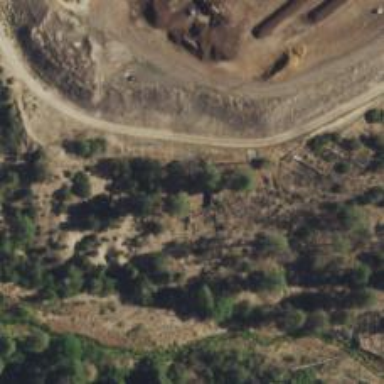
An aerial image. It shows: Historic ruins of cabin.